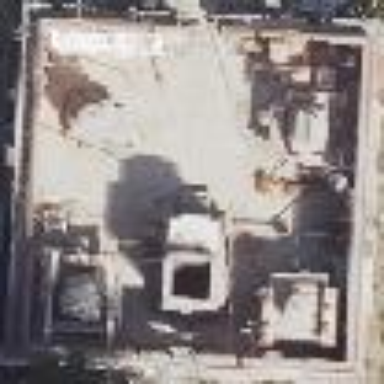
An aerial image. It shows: Temple building.